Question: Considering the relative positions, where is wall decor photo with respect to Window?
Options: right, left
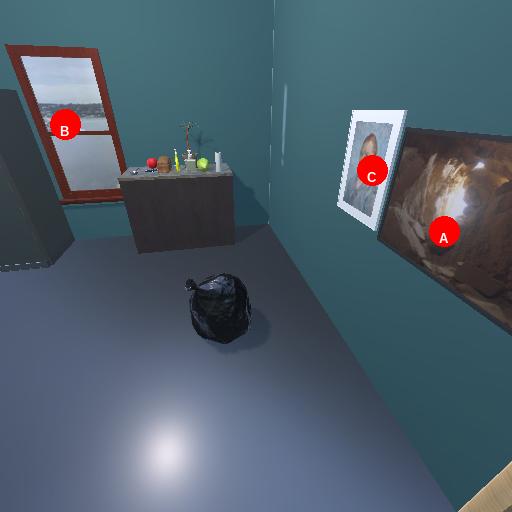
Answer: right